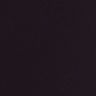
Metastatic tissue present: no